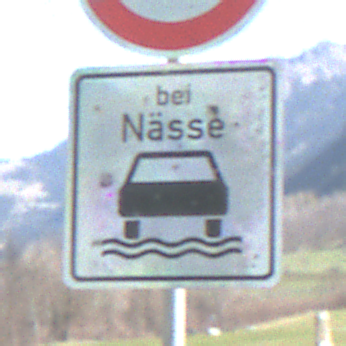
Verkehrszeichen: BeiNaesse
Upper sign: Geschwindigkeit110
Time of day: MorningAfternoon
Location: Outdoor (Nature)
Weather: PartlyCloudy
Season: NotSpecified
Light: Natural